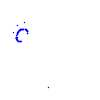
Particle: pion